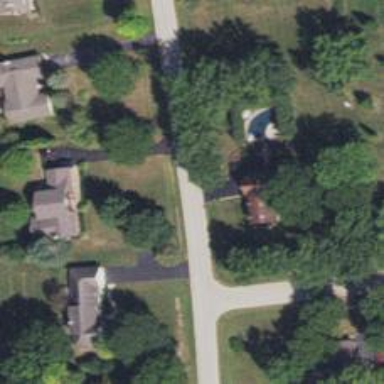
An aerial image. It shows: Driveway leading to service road.